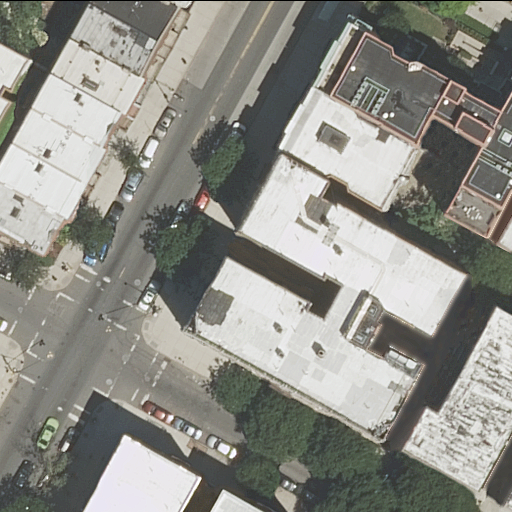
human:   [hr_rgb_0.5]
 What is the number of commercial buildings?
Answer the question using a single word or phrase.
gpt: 0

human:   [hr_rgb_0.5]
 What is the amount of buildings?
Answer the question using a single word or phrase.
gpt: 14

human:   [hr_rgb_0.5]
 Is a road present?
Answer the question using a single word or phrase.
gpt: yes

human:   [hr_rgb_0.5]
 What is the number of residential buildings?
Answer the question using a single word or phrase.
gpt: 14

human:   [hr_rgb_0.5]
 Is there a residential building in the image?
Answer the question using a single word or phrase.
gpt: yes

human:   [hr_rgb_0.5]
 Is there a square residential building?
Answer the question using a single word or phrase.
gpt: no

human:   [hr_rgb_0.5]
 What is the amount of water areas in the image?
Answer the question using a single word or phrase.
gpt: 0

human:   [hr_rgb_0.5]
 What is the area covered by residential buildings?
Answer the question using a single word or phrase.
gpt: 4951m2

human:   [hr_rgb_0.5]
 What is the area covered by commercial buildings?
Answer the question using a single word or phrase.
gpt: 0m2

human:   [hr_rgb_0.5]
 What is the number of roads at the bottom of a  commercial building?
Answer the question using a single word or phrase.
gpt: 0

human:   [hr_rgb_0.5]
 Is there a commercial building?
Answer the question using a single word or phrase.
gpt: no

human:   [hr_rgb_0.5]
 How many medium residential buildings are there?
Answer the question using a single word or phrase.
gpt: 8

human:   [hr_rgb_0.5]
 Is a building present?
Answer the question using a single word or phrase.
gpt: yes

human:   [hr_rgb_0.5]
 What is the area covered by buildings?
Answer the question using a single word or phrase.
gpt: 4951m2

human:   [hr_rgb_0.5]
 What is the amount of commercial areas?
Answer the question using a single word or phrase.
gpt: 0

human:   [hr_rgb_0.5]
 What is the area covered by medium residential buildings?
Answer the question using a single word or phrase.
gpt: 1483m2

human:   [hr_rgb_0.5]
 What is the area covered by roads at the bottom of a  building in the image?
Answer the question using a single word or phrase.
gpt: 0m2

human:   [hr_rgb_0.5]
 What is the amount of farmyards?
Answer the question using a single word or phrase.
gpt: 0

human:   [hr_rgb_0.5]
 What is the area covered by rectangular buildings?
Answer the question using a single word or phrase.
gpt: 831m2

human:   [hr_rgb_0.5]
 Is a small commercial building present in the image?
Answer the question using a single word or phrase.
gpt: no

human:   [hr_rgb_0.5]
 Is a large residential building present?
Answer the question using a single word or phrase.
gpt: yes

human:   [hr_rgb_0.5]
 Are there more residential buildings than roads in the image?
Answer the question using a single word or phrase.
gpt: yes

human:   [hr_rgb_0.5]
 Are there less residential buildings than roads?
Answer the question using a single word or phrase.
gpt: no

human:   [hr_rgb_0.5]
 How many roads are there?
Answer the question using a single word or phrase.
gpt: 2

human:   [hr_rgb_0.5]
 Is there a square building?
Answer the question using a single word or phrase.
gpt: no

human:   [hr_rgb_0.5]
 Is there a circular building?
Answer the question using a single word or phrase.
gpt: no

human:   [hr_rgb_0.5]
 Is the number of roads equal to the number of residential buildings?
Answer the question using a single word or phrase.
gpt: no

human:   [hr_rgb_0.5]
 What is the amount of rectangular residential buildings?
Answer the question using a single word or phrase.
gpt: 7

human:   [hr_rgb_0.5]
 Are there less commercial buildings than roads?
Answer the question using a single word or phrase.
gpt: yes

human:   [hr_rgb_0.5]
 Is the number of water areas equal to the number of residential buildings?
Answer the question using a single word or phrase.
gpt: no

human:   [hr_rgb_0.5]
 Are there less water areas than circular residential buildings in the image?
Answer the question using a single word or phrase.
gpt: no

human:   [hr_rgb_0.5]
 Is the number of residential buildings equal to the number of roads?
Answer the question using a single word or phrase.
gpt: no

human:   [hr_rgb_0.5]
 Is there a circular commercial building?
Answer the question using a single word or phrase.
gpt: no

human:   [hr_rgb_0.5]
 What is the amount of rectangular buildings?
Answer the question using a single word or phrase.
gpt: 7

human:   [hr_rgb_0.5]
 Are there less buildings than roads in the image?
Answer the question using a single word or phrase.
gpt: no

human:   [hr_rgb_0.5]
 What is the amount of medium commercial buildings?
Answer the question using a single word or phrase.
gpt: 0

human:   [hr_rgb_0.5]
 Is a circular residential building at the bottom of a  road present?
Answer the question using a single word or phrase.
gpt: no

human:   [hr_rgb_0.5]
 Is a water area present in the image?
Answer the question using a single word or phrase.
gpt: no

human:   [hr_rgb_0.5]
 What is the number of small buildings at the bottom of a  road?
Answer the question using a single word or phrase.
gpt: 0

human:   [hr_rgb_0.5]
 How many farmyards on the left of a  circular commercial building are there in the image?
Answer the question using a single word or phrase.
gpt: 0

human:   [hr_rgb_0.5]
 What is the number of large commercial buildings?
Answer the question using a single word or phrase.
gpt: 0

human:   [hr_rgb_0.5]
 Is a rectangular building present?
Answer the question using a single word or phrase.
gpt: yes

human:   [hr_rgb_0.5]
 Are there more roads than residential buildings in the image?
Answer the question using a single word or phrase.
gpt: no

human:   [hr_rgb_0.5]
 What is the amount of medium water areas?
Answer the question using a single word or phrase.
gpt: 0

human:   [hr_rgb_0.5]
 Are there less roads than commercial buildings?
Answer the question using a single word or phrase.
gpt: no

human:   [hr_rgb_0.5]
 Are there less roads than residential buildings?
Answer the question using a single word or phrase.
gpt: yes

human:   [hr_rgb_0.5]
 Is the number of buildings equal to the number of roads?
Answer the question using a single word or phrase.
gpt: no

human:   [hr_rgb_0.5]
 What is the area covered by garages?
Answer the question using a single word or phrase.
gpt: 0m2

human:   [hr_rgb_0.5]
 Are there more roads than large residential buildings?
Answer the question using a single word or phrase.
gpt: no

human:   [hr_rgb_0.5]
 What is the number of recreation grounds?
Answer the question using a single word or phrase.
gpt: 0

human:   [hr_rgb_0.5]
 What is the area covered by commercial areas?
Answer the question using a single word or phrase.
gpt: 0m2

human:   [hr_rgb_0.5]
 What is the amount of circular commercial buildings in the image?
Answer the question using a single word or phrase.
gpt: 0

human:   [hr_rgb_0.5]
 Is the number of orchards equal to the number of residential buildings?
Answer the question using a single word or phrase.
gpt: no

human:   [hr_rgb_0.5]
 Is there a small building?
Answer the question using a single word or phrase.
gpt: yes

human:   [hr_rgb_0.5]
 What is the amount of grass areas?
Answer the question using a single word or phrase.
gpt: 0

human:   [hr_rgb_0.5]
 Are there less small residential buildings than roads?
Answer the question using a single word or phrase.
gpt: no

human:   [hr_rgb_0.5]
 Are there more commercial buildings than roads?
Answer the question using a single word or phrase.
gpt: no

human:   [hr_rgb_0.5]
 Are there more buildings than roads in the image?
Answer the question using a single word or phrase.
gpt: yes

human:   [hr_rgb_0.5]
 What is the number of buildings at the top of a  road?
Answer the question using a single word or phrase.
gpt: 11

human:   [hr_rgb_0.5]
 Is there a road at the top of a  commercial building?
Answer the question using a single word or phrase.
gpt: no

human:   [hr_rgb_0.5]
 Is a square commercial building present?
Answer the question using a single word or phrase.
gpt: no

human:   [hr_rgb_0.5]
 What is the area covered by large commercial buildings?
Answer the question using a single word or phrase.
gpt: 0m2

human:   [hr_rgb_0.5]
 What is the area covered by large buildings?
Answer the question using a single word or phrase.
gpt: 3236m2

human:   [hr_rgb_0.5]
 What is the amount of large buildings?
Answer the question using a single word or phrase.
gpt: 3